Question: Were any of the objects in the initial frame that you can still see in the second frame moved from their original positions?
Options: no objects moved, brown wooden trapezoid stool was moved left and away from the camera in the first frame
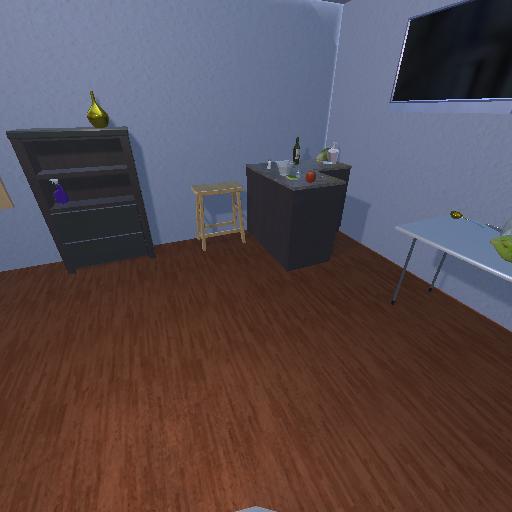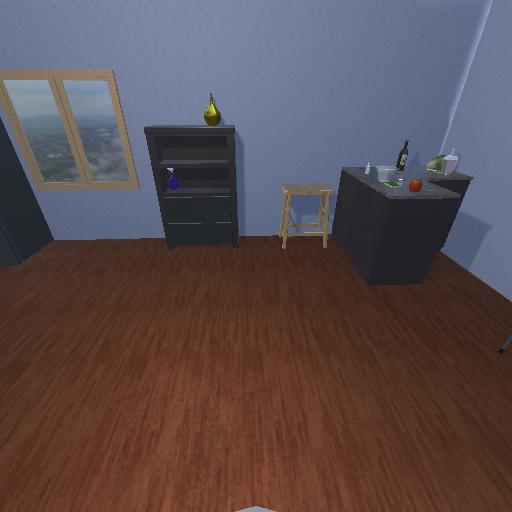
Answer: no objects moved